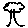
Label: tree